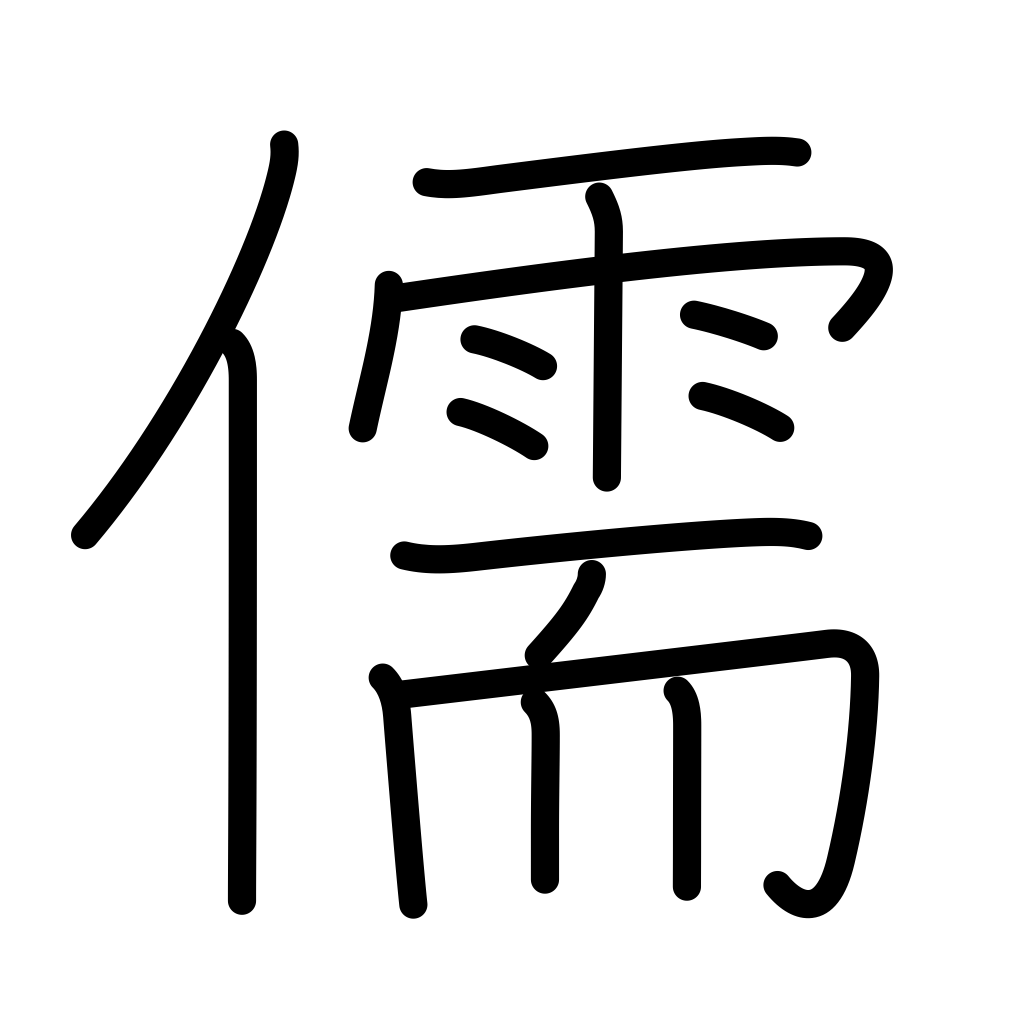
Meaning: Confucian